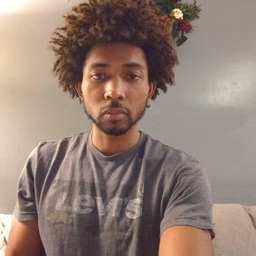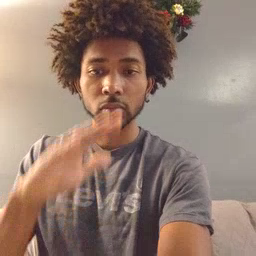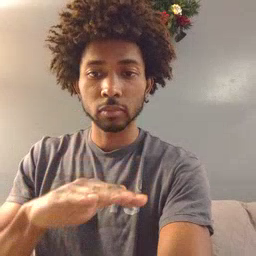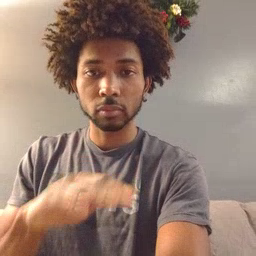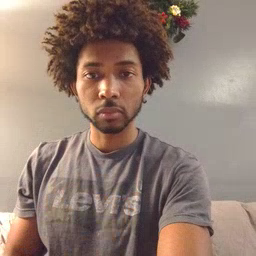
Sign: on